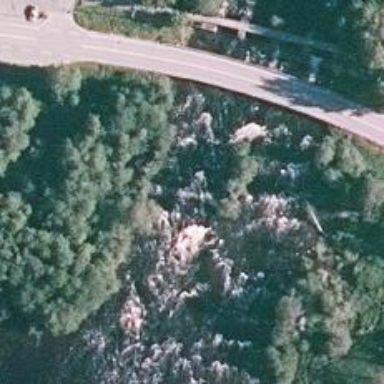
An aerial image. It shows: Rapids in the waterway.